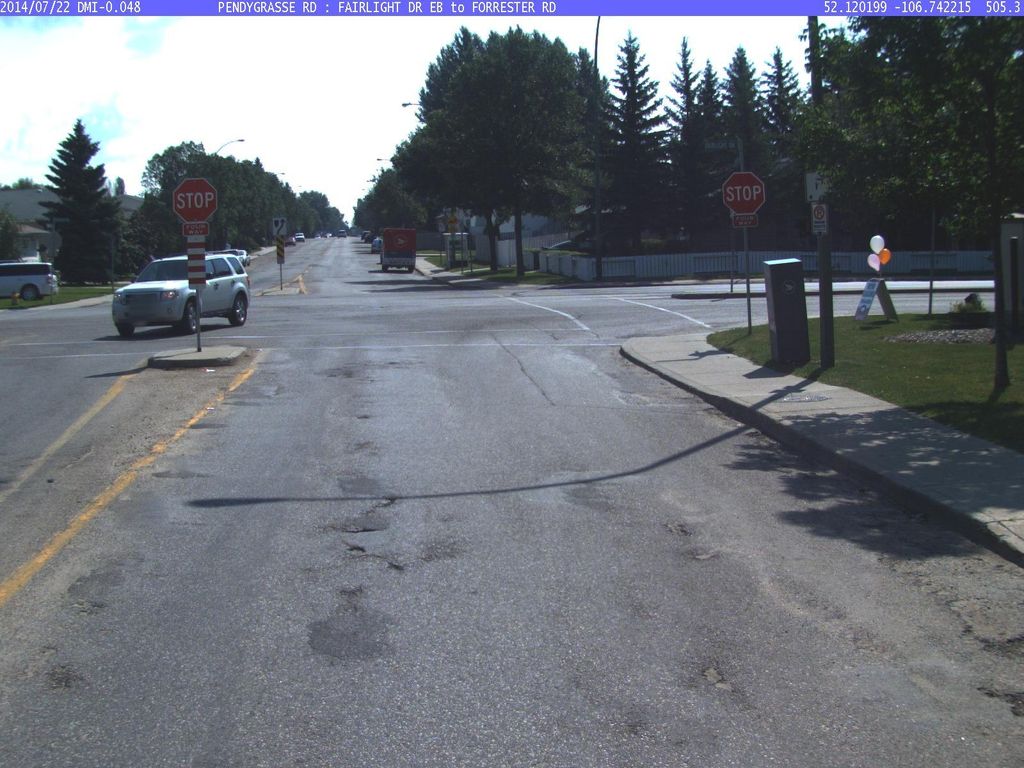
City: saskatoon